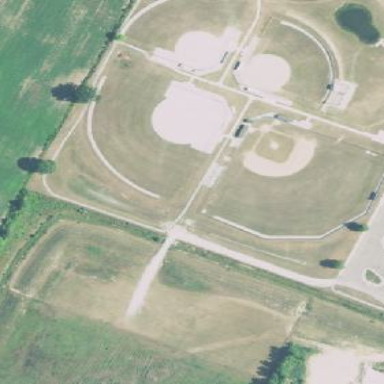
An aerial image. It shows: Baseball pitch for leisure land.